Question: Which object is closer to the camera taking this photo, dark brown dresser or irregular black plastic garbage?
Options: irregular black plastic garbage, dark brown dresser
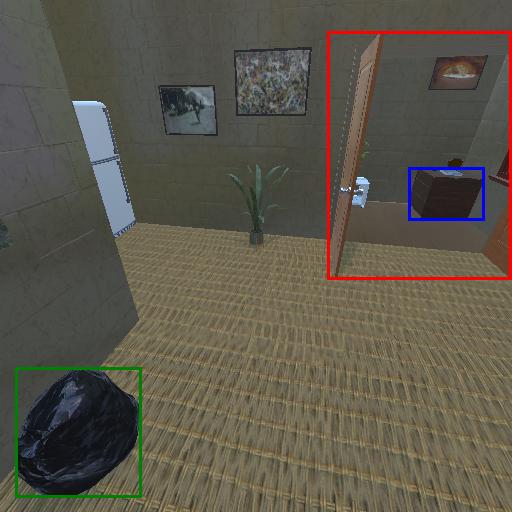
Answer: irregular black plastic garbage